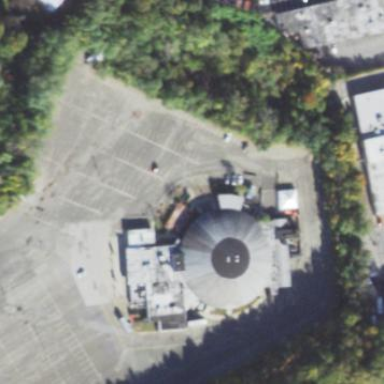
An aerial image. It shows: Retail building that doubles as theatre.